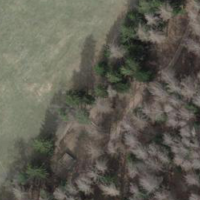
EUNIS habitat code: 43
Species observed at this site:
Epipactis atrorubens